Question: I need to calculate Longitude and Latitude based on an old Longitude and Latitude, with distance and direction from that point.
From this link: <URL>
I got these Formulae:
'''
newLatitude = Math.Asin(Math.Sin(oldLatitude) * Math.Cos(distanceTravelled / earthRadius) + Math.Cos(oldLatitude) * Math.Sin(distanceTravelled / earthRadius) * Math.Cos(currentDirection));
newLongitude = oldLongitude + Math.Atan2(Math.Sin(currentDirection) * Math.Sin(distanceTravelled / earthRadius) * Math.Cos(oldLatitude), Math.Cos(distanceTravelled / earthRadius) - Math.Sin(oldLatitude) * Math.Sin(oldLatitude));
'''
I have Acceleration e.g. 0.1 m/sec2
time travelled: Calculated from current time - start time.
Then I calculate the Distance travelled:
'''
distanceTravelled = distanceTravelled/1000;
'''
I also have movement of direction in degrees: e.g. 90 degree. (East)
But I am getting Error in new Latitude see-image:

Do I have to enter direction in Radian?
Distance in KM instead of meter?
Please help me get the right Latitude?
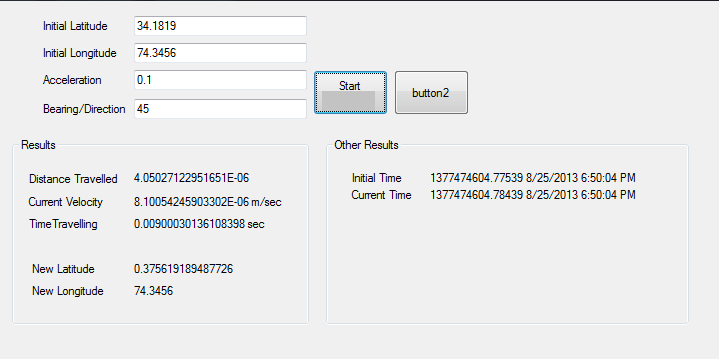
Answer: I found at the solution.
I was using degree and decimal of latitude and longitude in above formulae.
We have to use Radians
so convert Latitude, Longitude and Direction to Radians:
'''
oldLatitude = Math.PI * oldLatitude / 180;
oldLongitude = Math.PI * oldLongitude / 180;
currentDirection = Math.PI * currentDirection / 180.0;
'''
then convert new Longitude and latitude from Radians to Degree again
'''
newLatitude = 180 * newLatitude / Math.PI;
newLongitude = 180 * newLongitude / Math.PI;
'''